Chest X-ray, AP view. Patient: 76 years old, sex M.
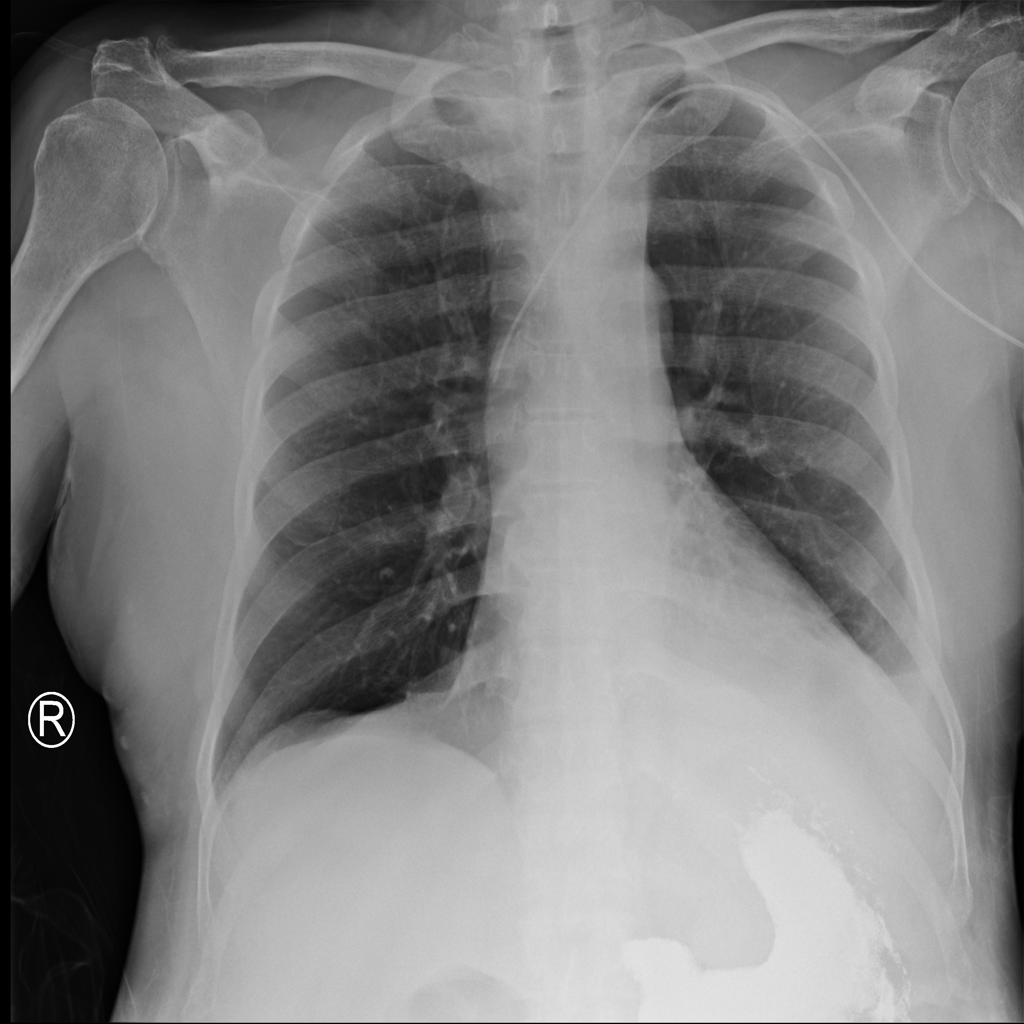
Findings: Atelectasis, Cardiomegaly, Effusion, Infiltration